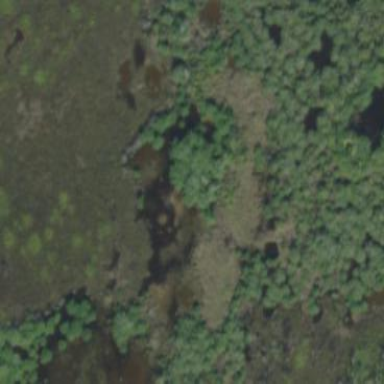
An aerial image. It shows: Saltmarsh wetland characterized by plant community of Saltwater Marshes / Halophytic Herbaceous Prairie.